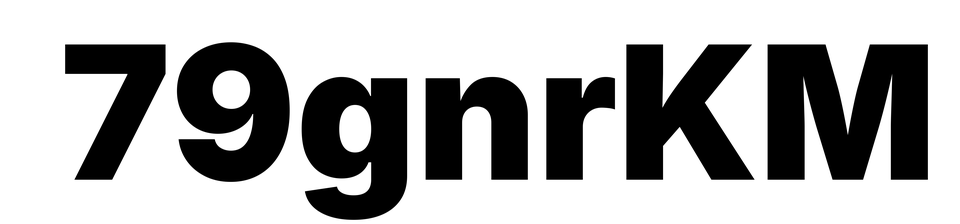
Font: Inter_Black